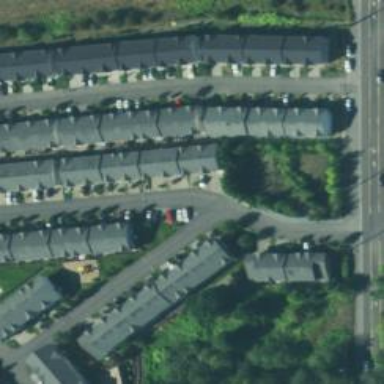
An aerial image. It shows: Living street.